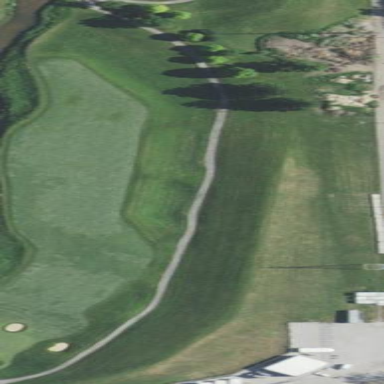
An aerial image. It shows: Rough grassy area used for golf.